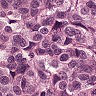
Metastatic tissue present: yes